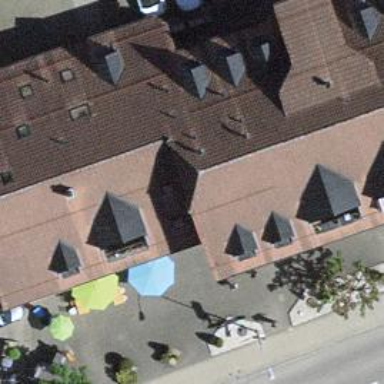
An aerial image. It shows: Community center.